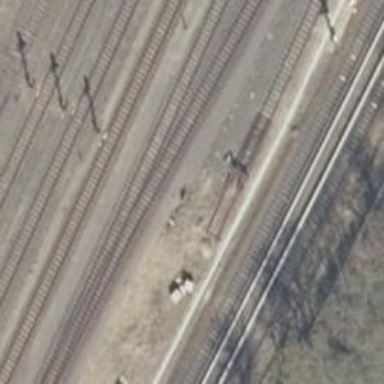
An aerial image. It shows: Electrified light rail railway.